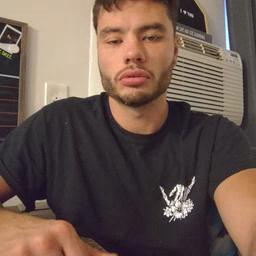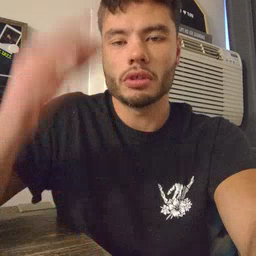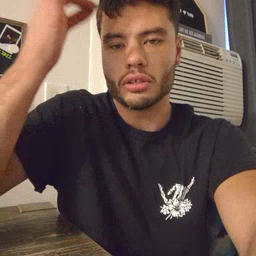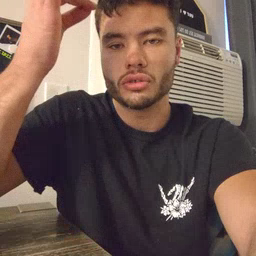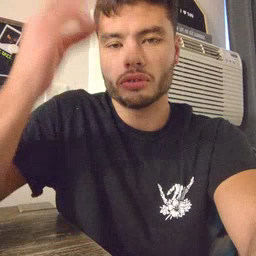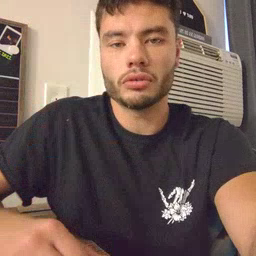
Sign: hair